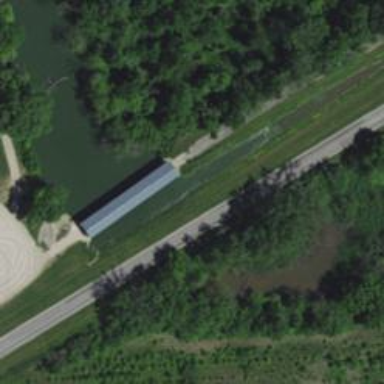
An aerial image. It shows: Covered footway on bridge.